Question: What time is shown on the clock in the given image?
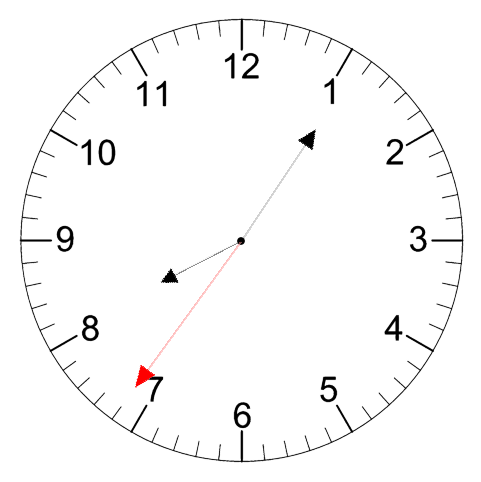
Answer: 08:05:36